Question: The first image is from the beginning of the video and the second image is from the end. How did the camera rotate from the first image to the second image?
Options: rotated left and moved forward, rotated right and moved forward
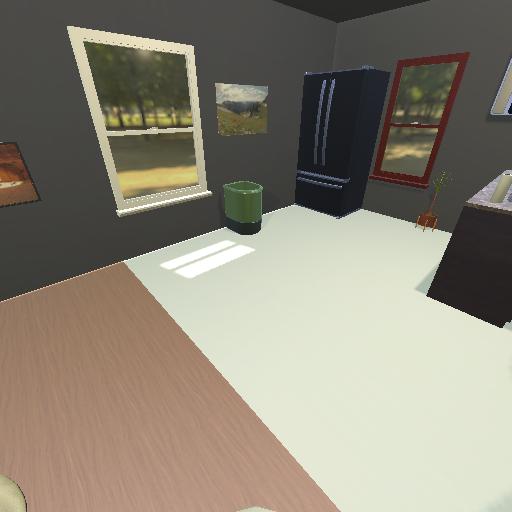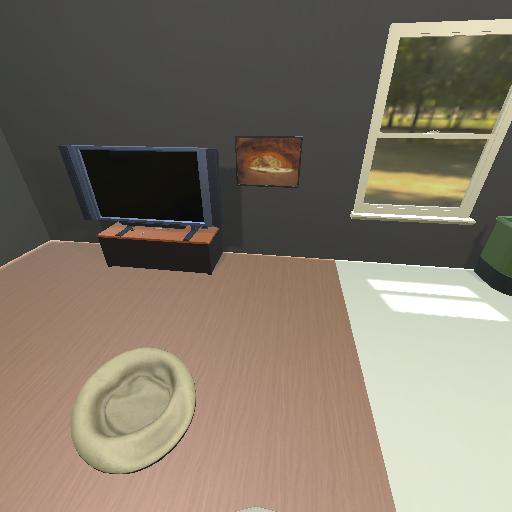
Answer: rotated left and moved forward